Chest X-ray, AP view. Patient: 48 years old, sex F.
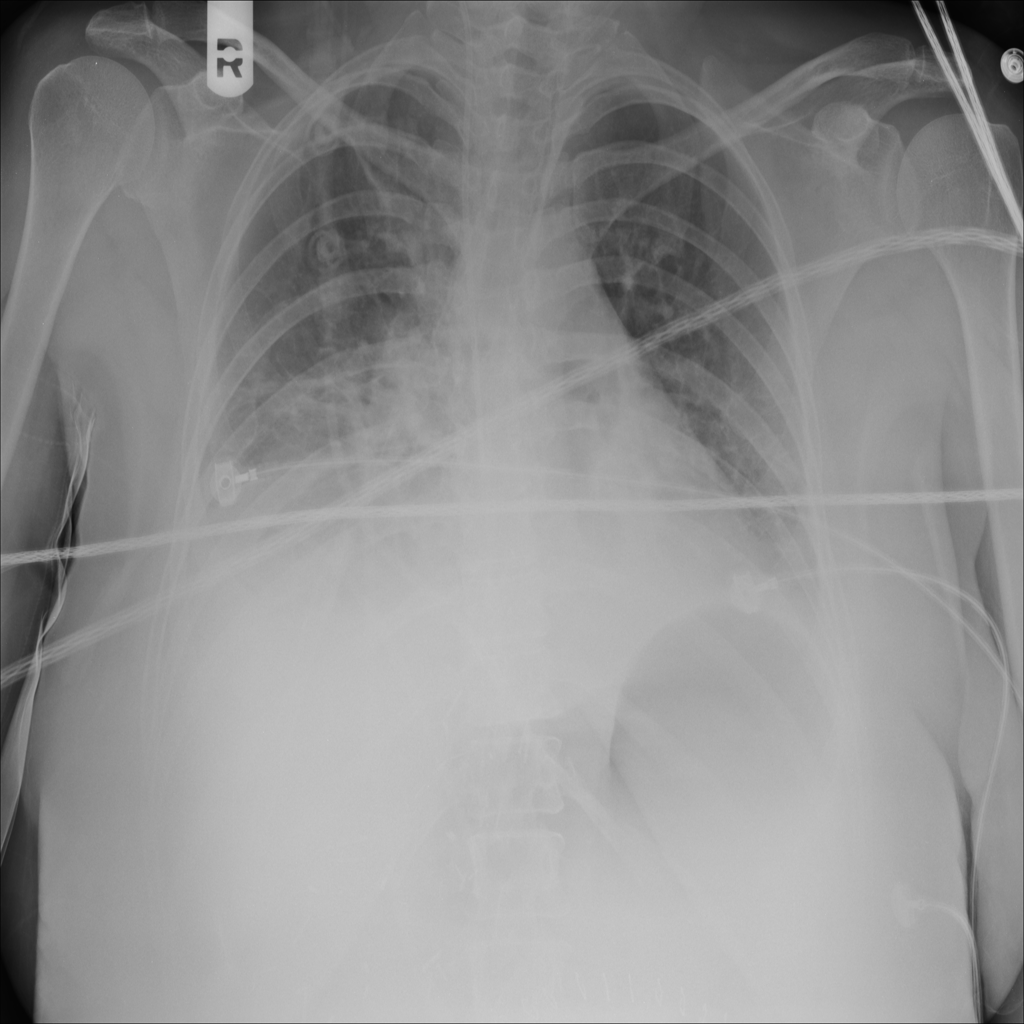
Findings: Atelectasis, Effusion